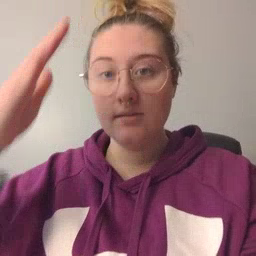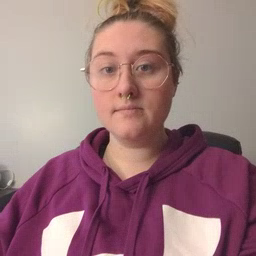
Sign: hat